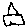
Label: house